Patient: sex M, age 34
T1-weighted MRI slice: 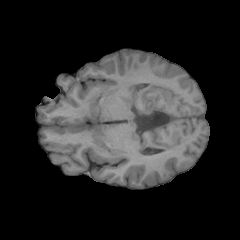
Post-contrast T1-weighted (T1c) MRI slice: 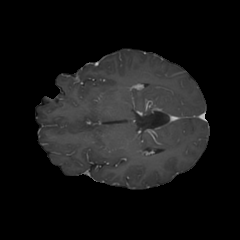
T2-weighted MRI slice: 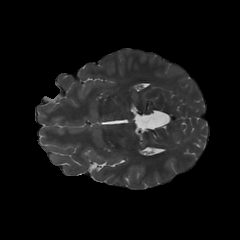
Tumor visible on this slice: no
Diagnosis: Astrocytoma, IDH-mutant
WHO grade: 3